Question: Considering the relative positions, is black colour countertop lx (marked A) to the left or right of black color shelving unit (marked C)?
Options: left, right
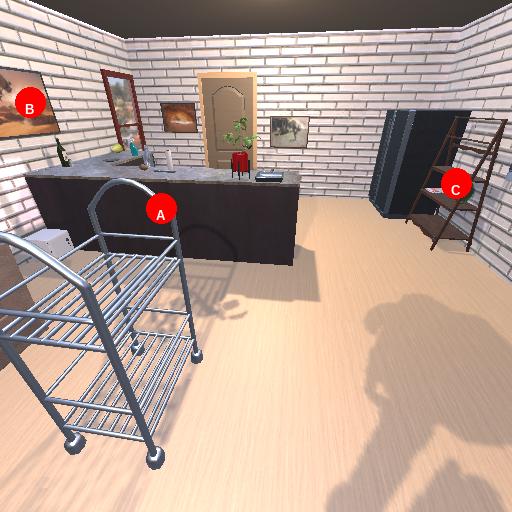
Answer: left